Question: I tried to open the ContextMenu from the applicationbar using the "ContextMenu.IsOpen()" method which will run on the event "ApplicationBarIconButton_Click". On the first button click, you see there's s.th. happening/opening. But the ContextMenu is not display correctly. It seems invisible, only the top border is displayed. On second button click everything's fine. I am using the current version of WP7 Toolkit.
XAML
'''
...
<Grid x:Name="ContentPanel" Margin="12,-16,12,0">
<ScrollViewer>
<i:Interaction.Triggers>
<i:EventTrigger EventName="Loaded">
<ec:GoToStateAction StateName="VisualState"/>
</i:EventTrigger>
</i:Interaction.Triggers>
<toolkit:ContextMenuService.ContextMenu>
<toolkit:ContextMenu IsZoomEnabled="True" x:Name="ctxContextMenu" Margin="0" CacheMode="BitmapCache" BorderThickness="2"/>
</toolkit:ContextMenuService.ContextMenu>
<StackPanel Orientation="Vertical">
...
'''
XAML of AppBar:
'''
<phone:PhoneApplicationPage.ApplicationBar>
<shell:ApplicationBar IsVisible="True" IsMenuEnabled="False">
<shell:ApplicationBarIconButton Click="btnExternVisit_Click" IconUri="/Images/visit.png" Text="Externe Links"/>
</shell:ApplicationBar>
</phone:PhoneApplicationPage.ApplicationBar>
'''
VB.NET:
'''
Dim ctxItem As New MenuItem() With {.Header = "Text"}
AddHandler ctxItem.Tap, Sub()
Dim showWeb As New WebBrowserTask()
showWeb.Uri = New Uri("uri")
showWeb.Show()
End Sub
ctxContextMenu.Items.Add(ctxItem)
'''
Here is what it looks like:

Thanks in advance
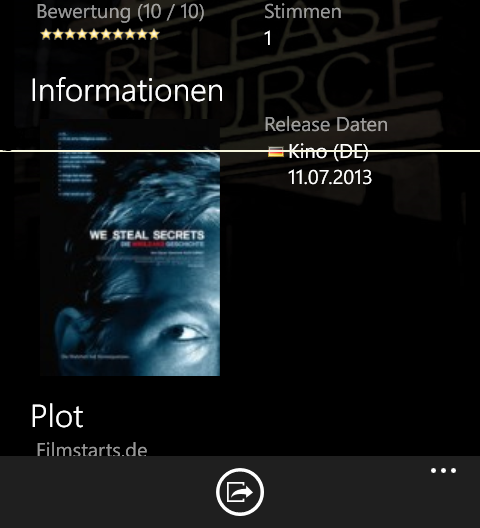
Answer: It seemed to be a bug in Windows Phone.
After GDR2/Amber update of Windows Phone 8 everything's fine now.
I will place the button outside the menubar to get it to work for older versions.